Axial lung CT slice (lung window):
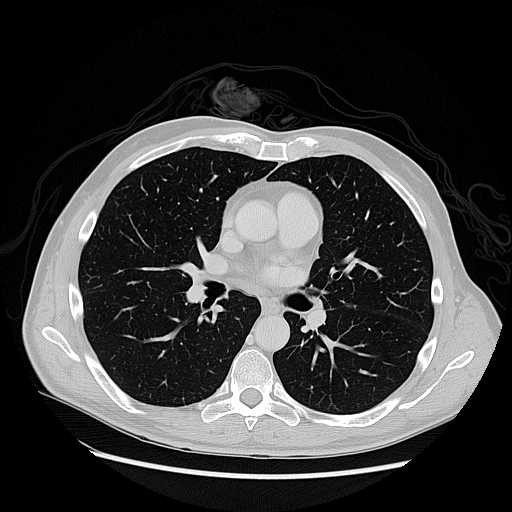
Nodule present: no